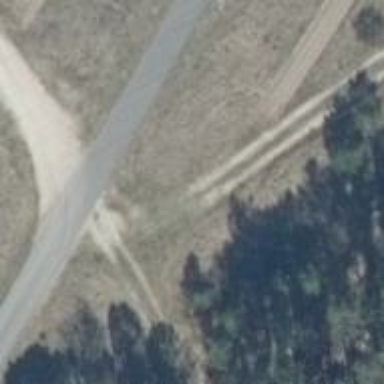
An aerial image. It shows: Track road with grade3 tracktype.